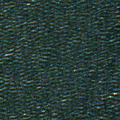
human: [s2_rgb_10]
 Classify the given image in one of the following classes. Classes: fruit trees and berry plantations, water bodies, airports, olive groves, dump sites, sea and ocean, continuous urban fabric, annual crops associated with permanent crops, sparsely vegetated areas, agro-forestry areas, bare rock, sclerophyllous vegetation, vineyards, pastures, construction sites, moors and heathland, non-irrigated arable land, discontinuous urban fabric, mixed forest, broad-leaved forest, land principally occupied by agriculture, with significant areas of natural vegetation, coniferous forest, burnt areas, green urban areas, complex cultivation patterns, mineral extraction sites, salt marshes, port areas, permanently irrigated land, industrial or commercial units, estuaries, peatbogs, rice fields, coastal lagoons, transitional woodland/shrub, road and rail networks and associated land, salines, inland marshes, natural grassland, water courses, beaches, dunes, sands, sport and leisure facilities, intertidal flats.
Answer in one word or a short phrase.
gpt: sea and ocean